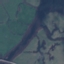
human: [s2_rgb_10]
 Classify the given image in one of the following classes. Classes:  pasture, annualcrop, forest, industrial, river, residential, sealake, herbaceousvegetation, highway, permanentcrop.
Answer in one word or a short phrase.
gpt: River